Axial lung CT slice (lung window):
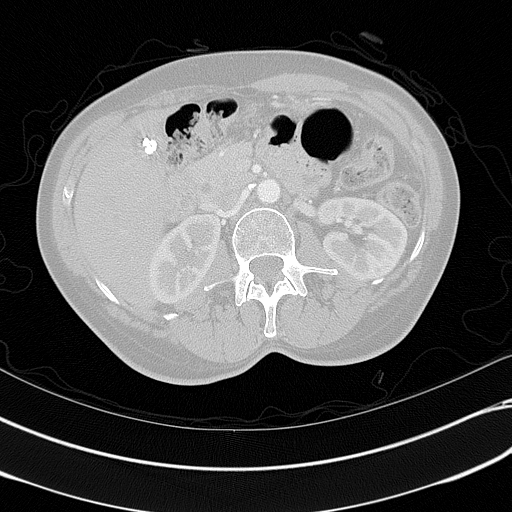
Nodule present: no